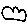
Label: cloud